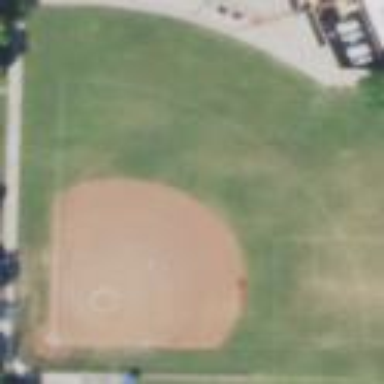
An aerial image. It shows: Baseball pitch for leisure land activities.